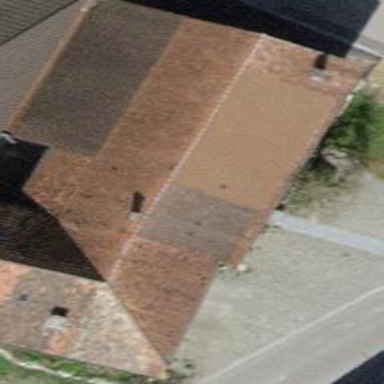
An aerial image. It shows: Farm building with gabled roof.